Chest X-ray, PA view. Patient: 52 years old, sex M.
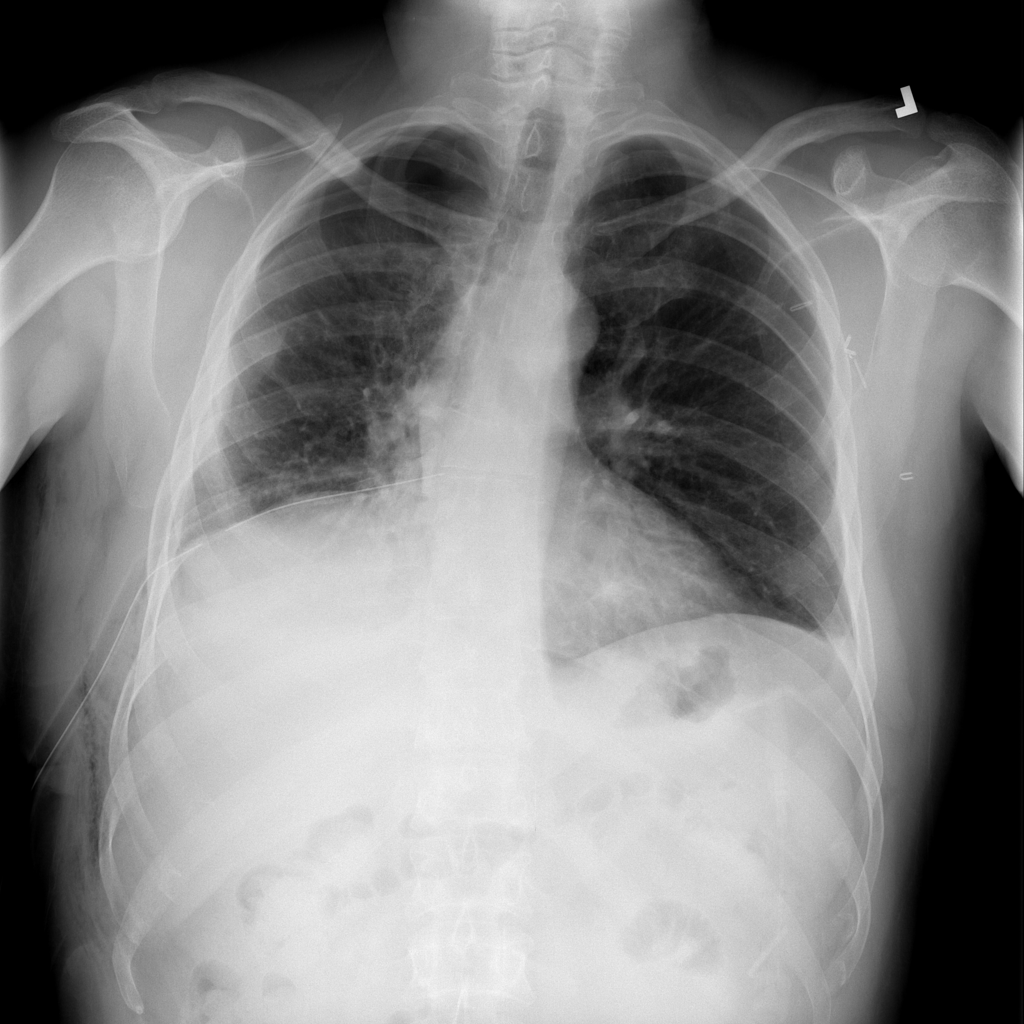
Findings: Pneumothorax